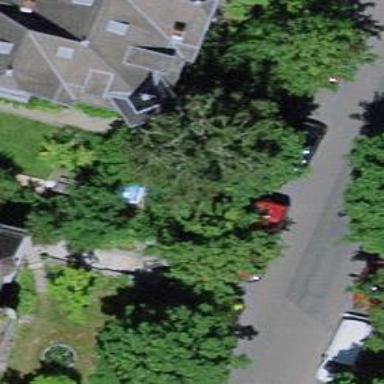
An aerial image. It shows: Avenue of trees.